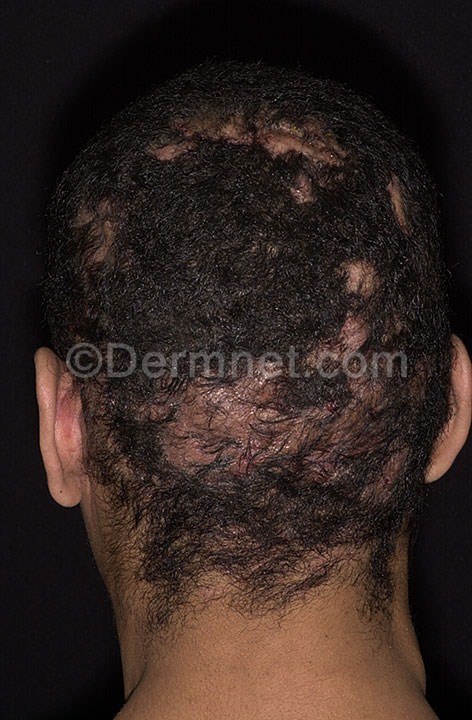
Disease: Hair Loss Photos Alopecia and other Hair Diseases